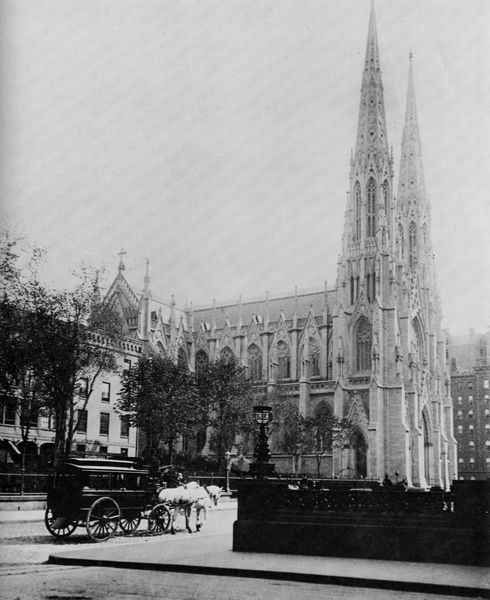
Titel: St. Patricks Kathedrale
Künstler: Amerikanischer Photograph
Schlagwörter: blätter, himmel, laub, schatten, weiß, bäume, fenster, glas, grau, hell, laterne, licht, schwarz, strasse, säulen, gebäude, tier, architektur, häuser, spiegelung, kirche, spitzen, gotik, pferd, pferde, räder, zaumzeug, ecke, fassade, dächer, mauer, hecke, wolkenlos, kutsche, speichen, rad, wagen, foto, fotografie, photographie, bürgersteig, gehsteig, kreuz, türme, dom, kreuzung, gehweg, schwarzweiß, trottoir, bordstein, schimmel, kathedrale, langhaus, photo, eiss, schwarzw, gotisch, aufnahme, leichenwagen, gesimse, neogotisch, wimperge, mauers, trasse